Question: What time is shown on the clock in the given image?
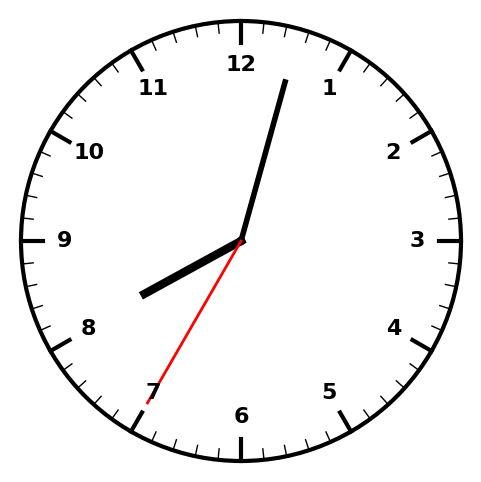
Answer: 08:02:35